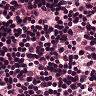
Metastatic tissue present: no